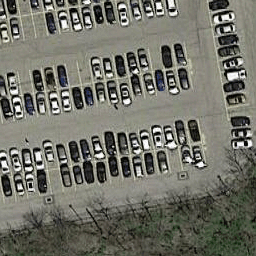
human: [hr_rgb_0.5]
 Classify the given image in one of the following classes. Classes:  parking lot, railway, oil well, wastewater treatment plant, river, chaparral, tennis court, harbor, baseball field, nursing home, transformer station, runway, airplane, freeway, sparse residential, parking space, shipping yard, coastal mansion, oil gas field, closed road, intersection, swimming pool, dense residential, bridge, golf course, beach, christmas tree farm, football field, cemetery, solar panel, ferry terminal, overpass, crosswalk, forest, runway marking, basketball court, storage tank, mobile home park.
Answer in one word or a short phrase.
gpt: parking lot